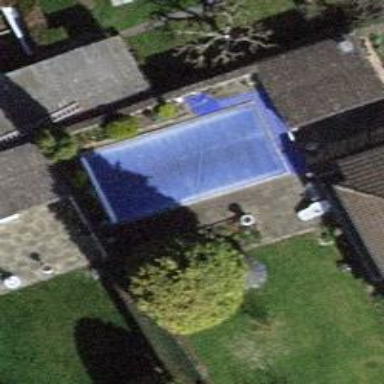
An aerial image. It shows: Swimming pool located in leisure land.